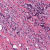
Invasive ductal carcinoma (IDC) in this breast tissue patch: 1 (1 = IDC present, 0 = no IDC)